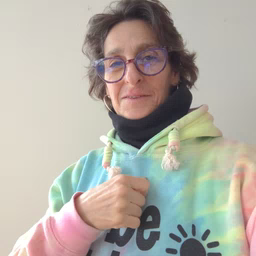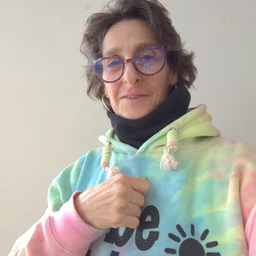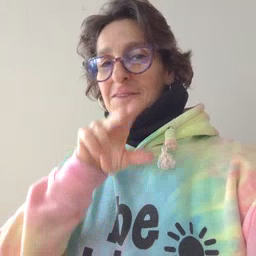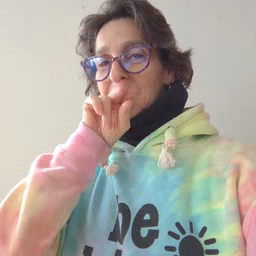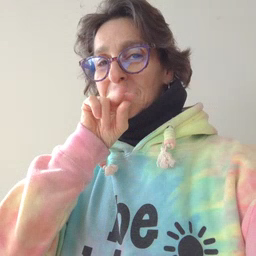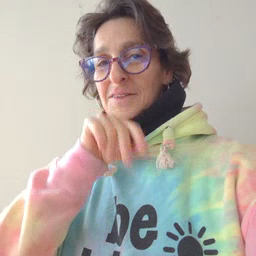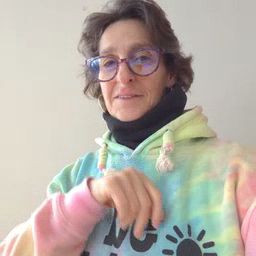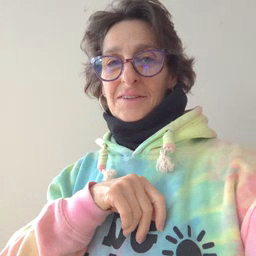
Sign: duck